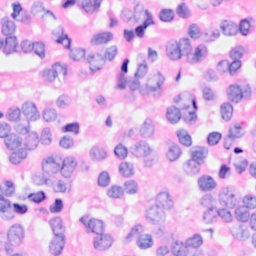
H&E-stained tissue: Breast